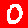
Digit: 0